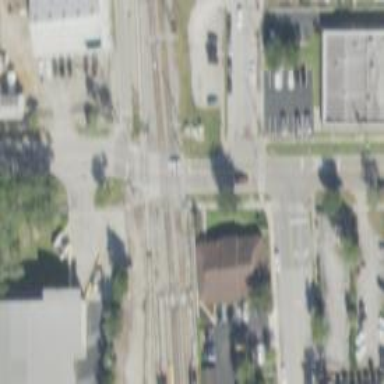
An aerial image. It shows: Railway crossing.